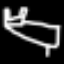
Label: bed